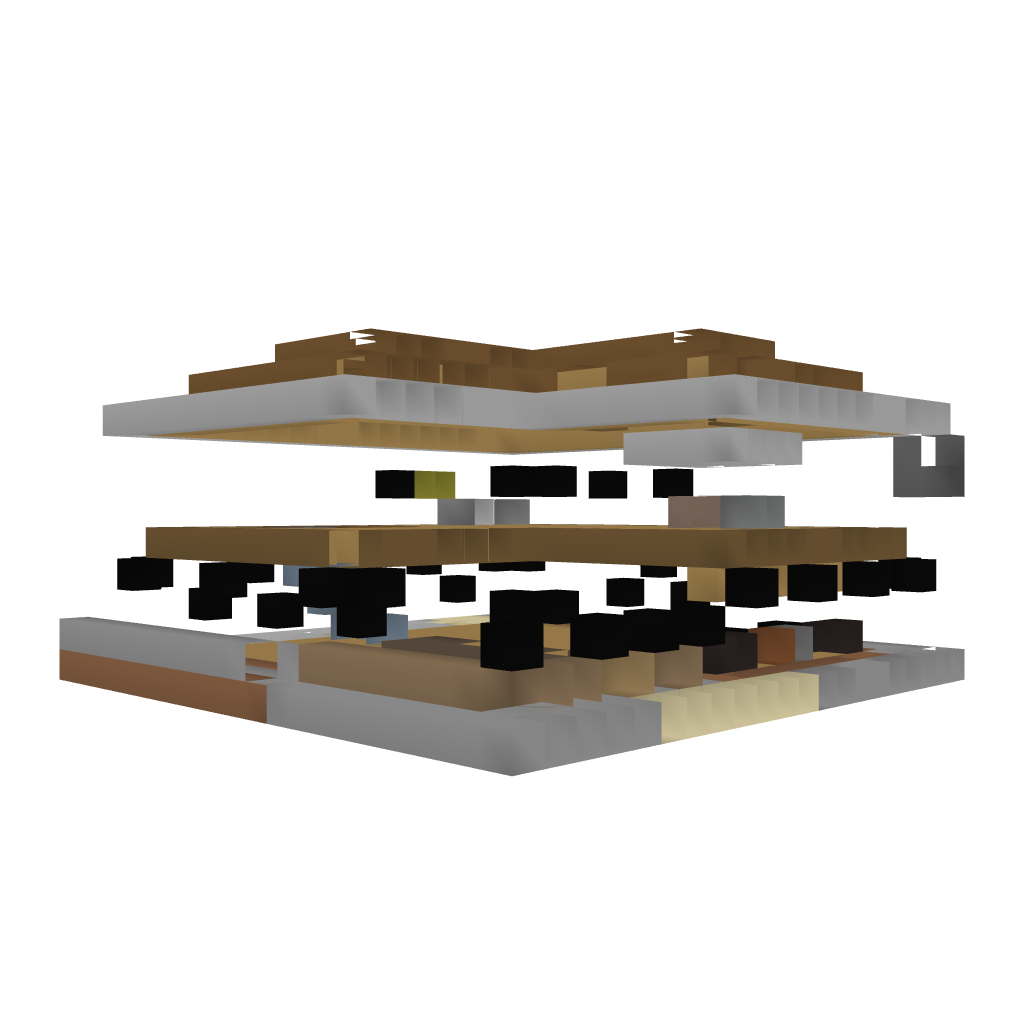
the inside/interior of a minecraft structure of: Dark wood house